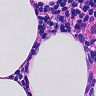
Metastatic tissue present: no